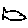
Label: fish